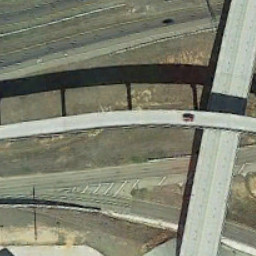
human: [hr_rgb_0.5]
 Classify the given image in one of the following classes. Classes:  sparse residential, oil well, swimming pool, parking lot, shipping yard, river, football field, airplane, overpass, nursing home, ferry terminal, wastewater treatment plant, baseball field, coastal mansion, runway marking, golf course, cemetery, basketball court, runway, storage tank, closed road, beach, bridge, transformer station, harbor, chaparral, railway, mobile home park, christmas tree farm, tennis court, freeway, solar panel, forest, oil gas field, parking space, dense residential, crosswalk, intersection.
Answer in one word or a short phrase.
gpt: overpass